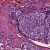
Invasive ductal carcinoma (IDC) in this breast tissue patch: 1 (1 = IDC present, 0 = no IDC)